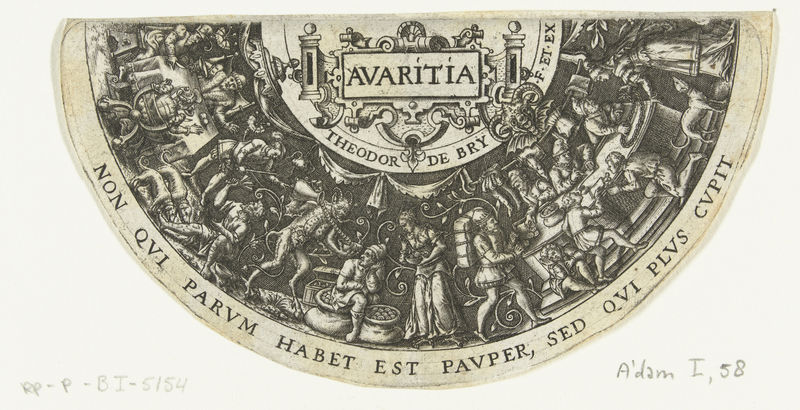
Titel: Helft van een schotel met cartouche van rolwerk
Künstler: Theodor de Bry
Standort: Amsterdam
Institution: Rijksmuseum
Schlagwörter: king, men, people, religious, white, women, black, dark, figures, table, picture, print, greek, hell, roman, black and white, dog, dogs, devil, writing, children, scene, crowded, pencil, seal, circle, coin, horn, eat, round, crescent, deadly, adam, beast, latin, monster, trade, seven, caption, non, devils, bry, greed, merchant, sins, sin, sinner, half moon, trader, de, sinners, habet, mankind, theodor, plus, avaritia, pauper, avarice, est, de bry, cupit, 5154, avarica, parvm, parvum, sed, plvs, cvpit